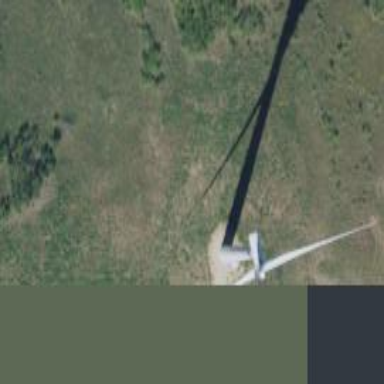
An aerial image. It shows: Wind generator in the form of horizontal axis wind turbine.